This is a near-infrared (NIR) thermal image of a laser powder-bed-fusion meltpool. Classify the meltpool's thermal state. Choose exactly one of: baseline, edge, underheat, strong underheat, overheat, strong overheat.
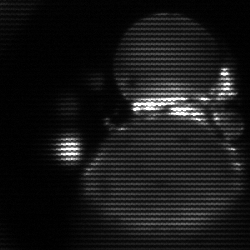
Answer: edge